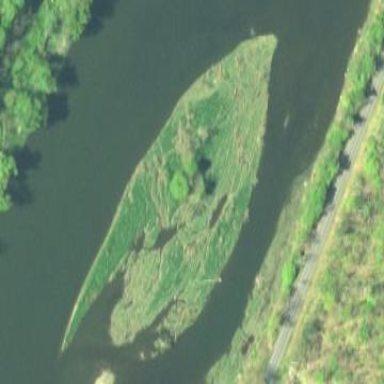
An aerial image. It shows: Islet located in marsh wetland area.